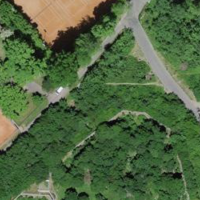
EUNIS habitat code: 53
Species observed at this site:
Pholidoptera griseoaptera
Corylus avellana
Milvus migrans